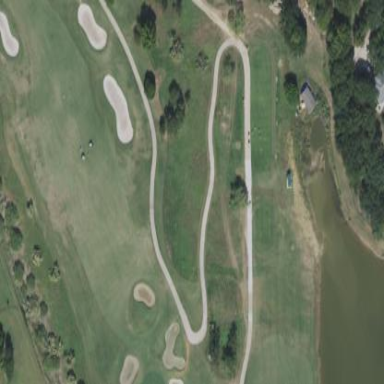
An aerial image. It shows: Golf fairway surrounded by grass.